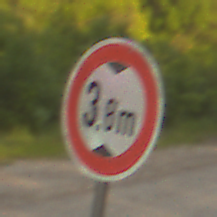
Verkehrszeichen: TatsaechlicheHoehe
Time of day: SunriseSunset
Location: Outdoor (RoadRail)
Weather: Clear
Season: NotSpecified
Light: Natural